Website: home-depot
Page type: review-order
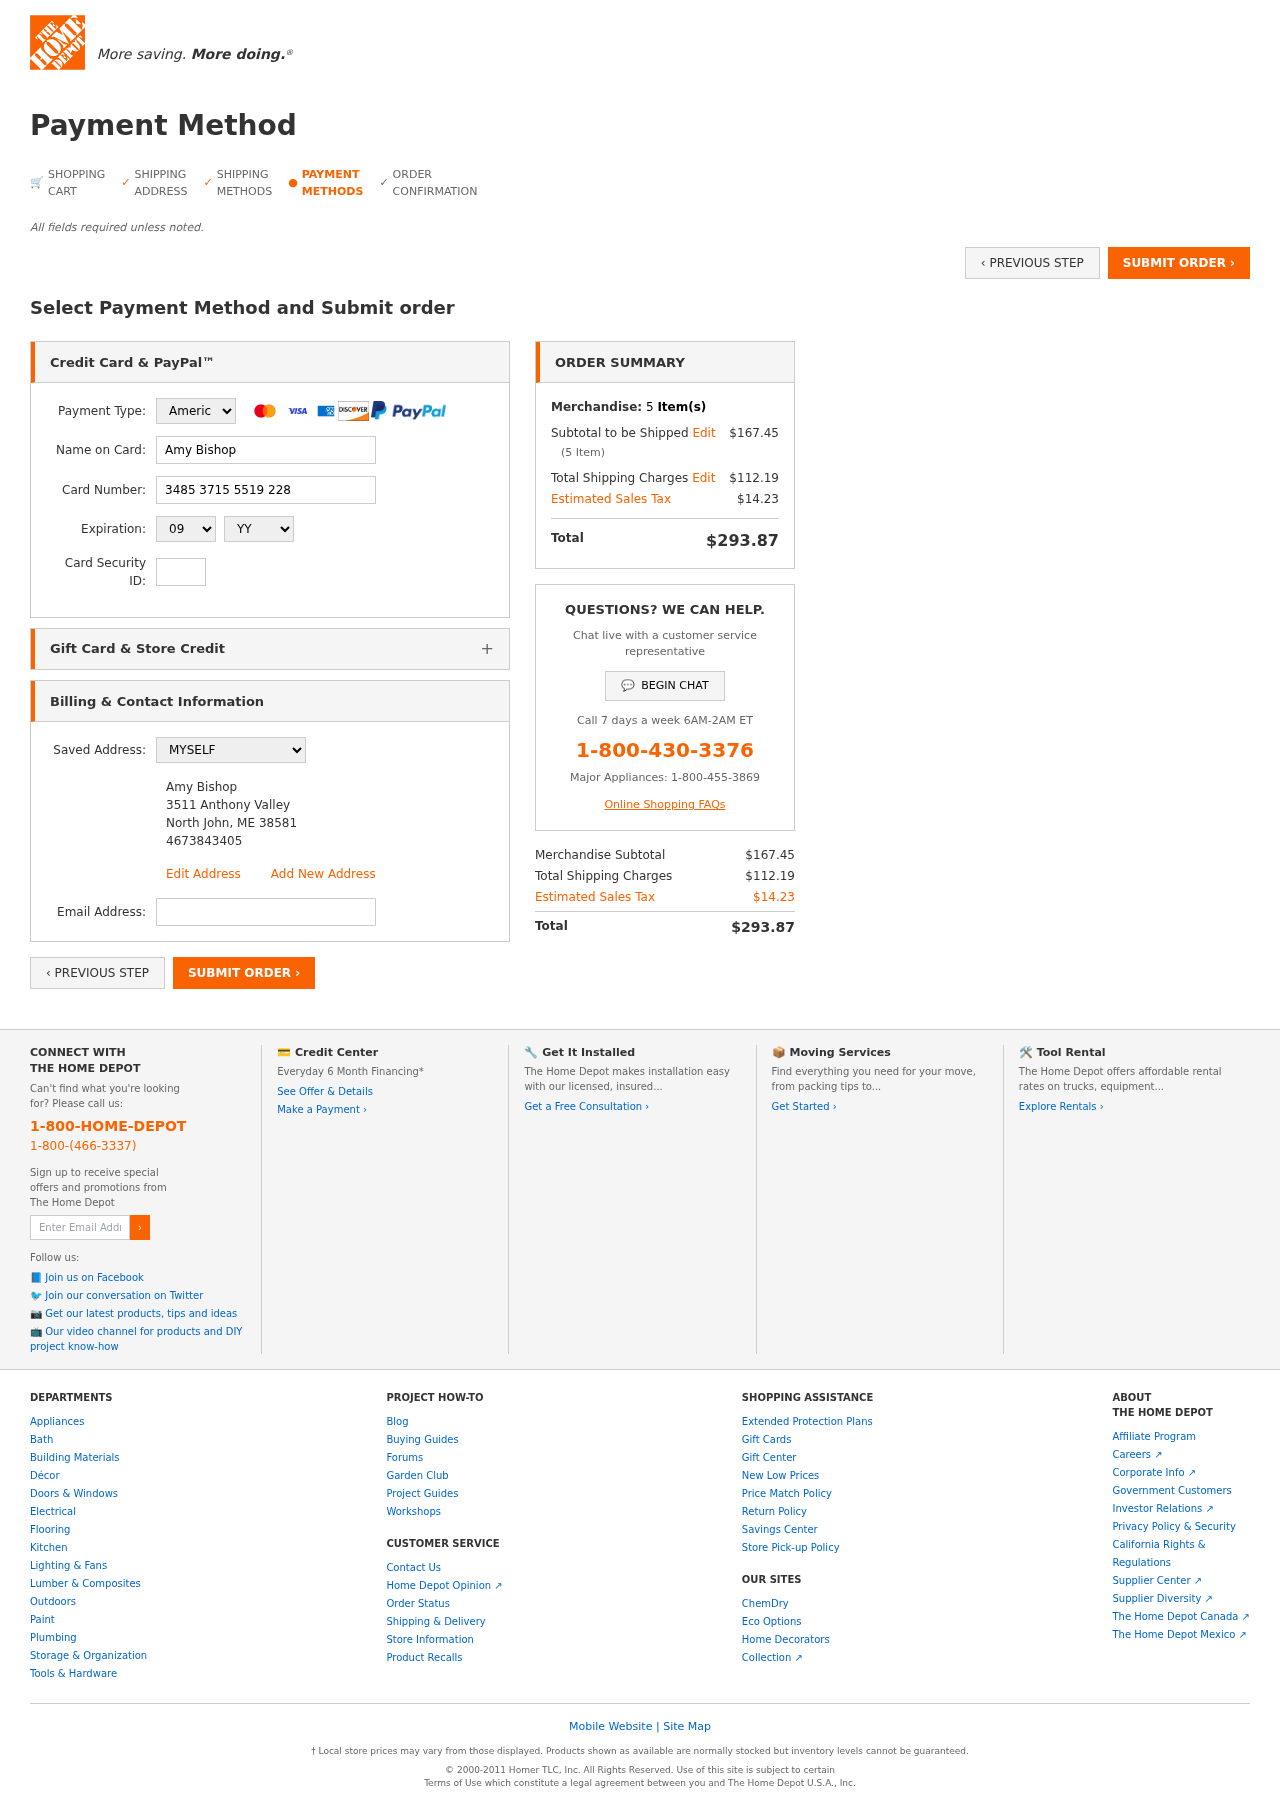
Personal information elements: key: PII_CARD_CVV
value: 3231
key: PII_CARD_EXPIRY_MONTH
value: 09
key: PII_CARD_EXPIRY_YEAR
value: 27
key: PII_CARD_NUMBER
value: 3485 3715 5519 228
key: PII_CARD_TYPE
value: American Express
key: PII_EMAIL
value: abishop@yahoo.com
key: PII_FULLNAME
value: Amy Bishop
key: PII_FULLNAME2
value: Amy Bishop
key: PII_STREET
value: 3511 Anthony Valley
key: PII_CITY2
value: North John
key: PII_STATE_ABBR2
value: ME
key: PII_POSTCODE
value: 38581
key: PII_POSTCODE_FULL
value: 38581
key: PII_POSTCODE_NUMERIC
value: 38581
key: PII_PHONE2
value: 4673843405
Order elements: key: ORDER_NUM_ITEMS
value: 5
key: ORDER_SUBTOTAL
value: $167.45
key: ORDER_NUM_ITEMS2
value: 5
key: ORDER_SHIPPING_COST
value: $112.19
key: ORDER_TAX
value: $14.23
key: ORDER_TOTAL
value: $293.87
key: ORDER_SUBTOTAL2
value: $167.45
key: ORDER_SHIPPING_COST2
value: $112.19
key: ORDER_TAX2
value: $14.23
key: ORDER_TOTAL2
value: $293.87